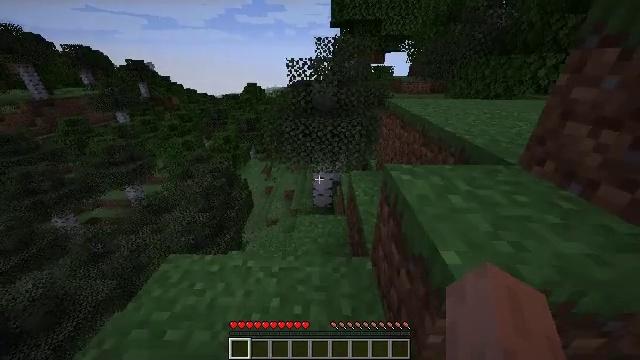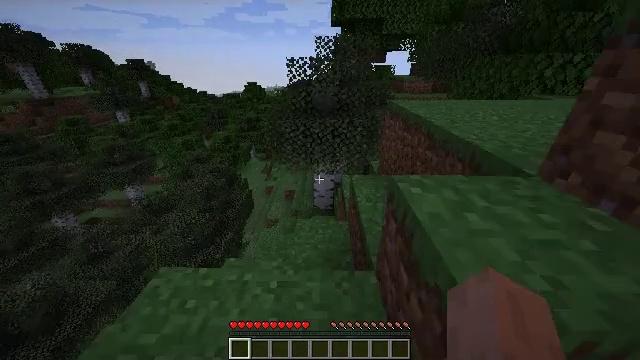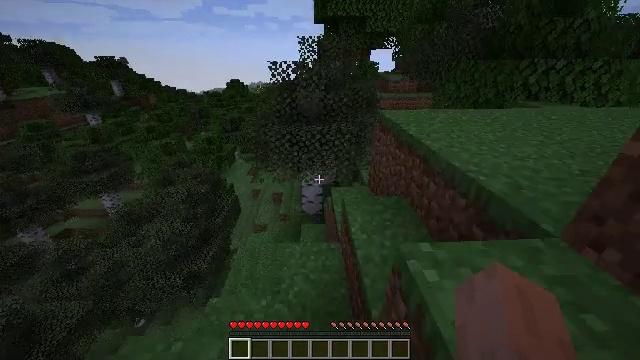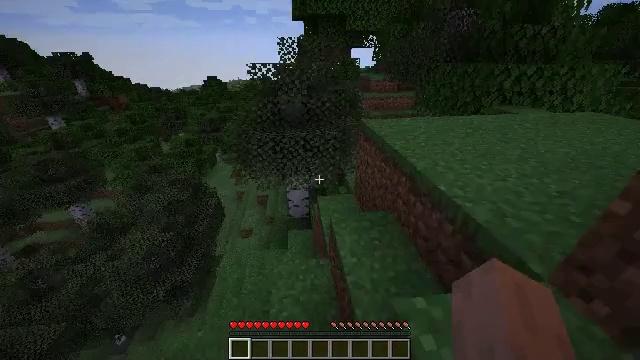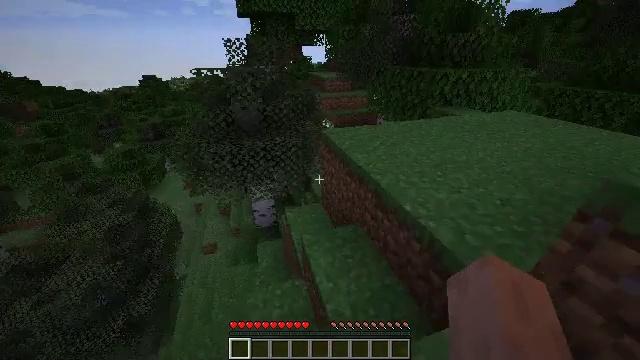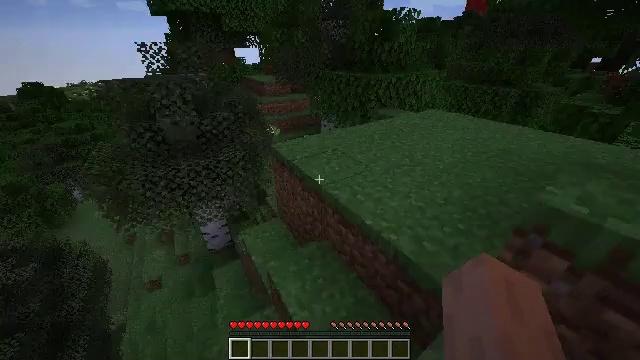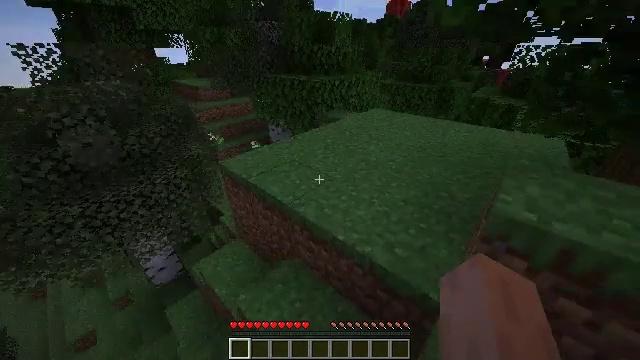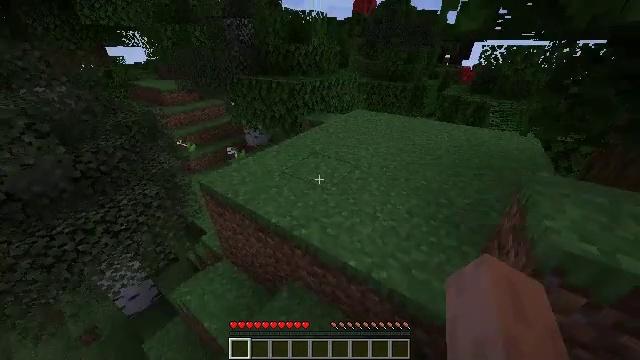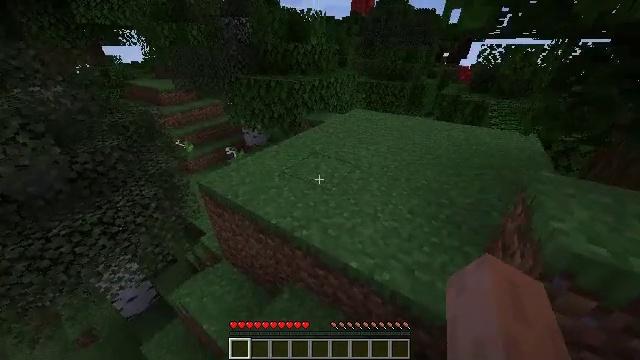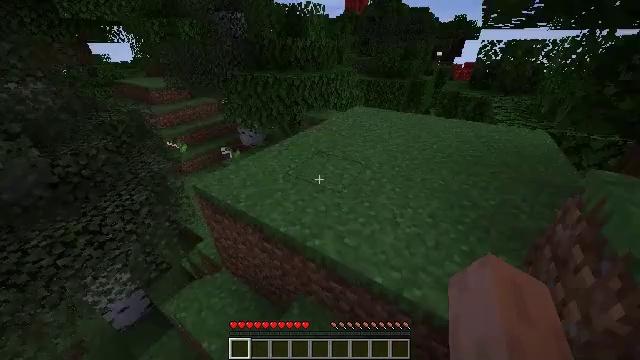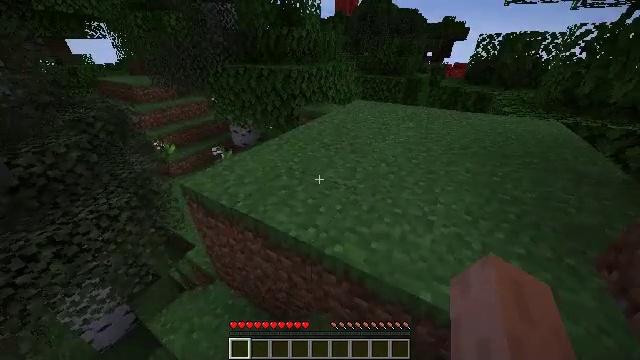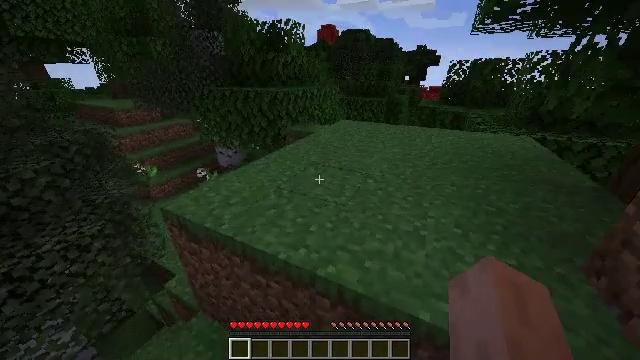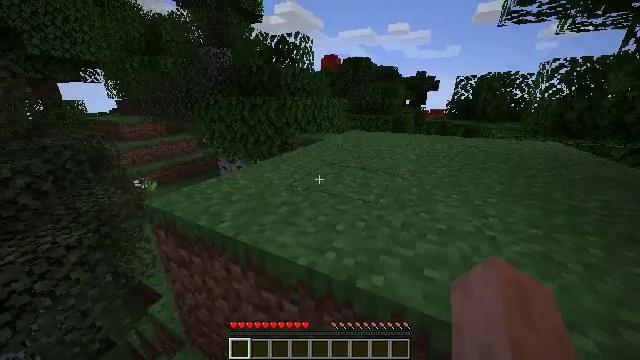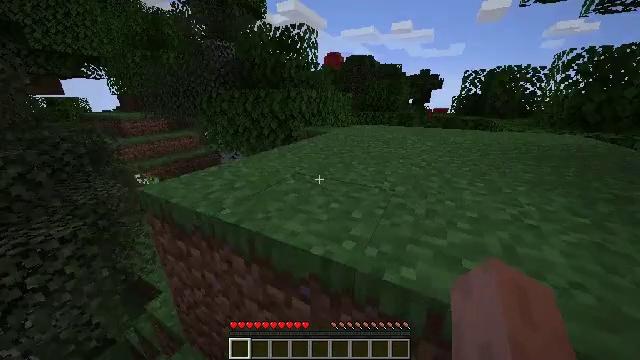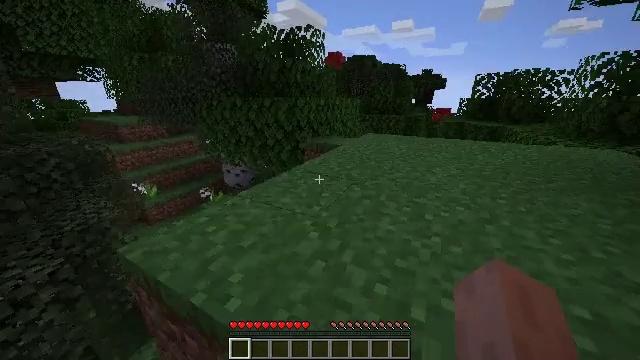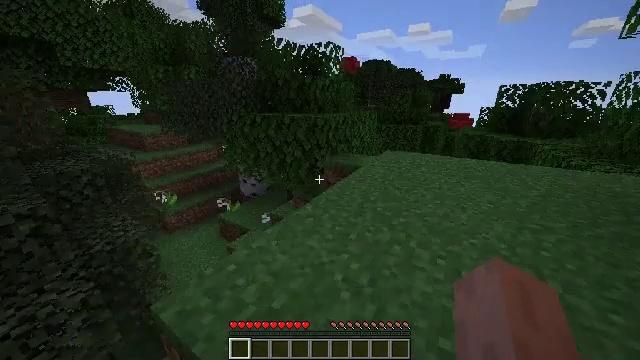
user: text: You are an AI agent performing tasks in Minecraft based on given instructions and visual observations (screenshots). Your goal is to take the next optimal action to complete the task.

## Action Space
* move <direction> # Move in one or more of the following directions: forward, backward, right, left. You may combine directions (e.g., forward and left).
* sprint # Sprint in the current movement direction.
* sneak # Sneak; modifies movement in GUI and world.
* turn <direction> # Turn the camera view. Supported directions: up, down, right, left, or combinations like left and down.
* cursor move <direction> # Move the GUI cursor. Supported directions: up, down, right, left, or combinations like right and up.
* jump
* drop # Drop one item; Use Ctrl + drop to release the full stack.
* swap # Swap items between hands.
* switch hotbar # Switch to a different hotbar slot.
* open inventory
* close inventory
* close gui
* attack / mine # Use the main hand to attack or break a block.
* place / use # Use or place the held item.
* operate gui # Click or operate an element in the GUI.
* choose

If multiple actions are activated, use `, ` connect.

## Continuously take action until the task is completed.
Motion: motion action
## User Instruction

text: Pick the delicate lily of the valley flower.
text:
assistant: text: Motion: move forward, sprint
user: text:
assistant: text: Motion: move forward, sprint, turn right and down, jump
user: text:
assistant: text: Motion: move forward, sprint, turn right and down, jump
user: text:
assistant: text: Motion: move forward, sprint, turn right and down, jump
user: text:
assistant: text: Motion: move forward, sprint, turn right, jump
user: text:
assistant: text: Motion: move forward, sprint, turn right, jump
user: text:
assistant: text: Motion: move forward, sprint, turn right, jump
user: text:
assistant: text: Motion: move forward, sprint, jump
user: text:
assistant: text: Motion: move forward, sprint, turn right, jump
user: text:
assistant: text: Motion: move forward, sprint, turn right, jump
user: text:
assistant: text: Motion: move forward, sprint, turn right and up, jump
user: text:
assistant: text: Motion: move forward, sprint, turn up, jump
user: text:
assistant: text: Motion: move forward, sprint, jump
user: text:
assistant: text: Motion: move forward, sprint, jump
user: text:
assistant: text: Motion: move forward, sprint, turn left, jump
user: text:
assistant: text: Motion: move forward, sprint, turn left, jump
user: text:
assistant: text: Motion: move forward, sprint, turn left, jump
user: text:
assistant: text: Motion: move forward, sprint, turn left, jump
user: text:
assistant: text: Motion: move forward, sprint, jump
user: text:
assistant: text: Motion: move forward, sprint, jump
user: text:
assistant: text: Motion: move forward, sprint, jump
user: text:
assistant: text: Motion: move forward, sprint
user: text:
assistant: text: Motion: move forward, sprint
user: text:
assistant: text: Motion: move forward, sprint, turn left and down
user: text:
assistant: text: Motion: move forward, sprint, turn left and down
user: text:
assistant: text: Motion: move forward, sprint, turn left and down
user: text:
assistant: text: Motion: move forward, sprint, turn left
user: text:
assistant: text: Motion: move forward, sprint
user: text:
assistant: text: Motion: move forward, sprint, turn right
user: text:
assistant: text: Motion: move forward, sprint, turn right